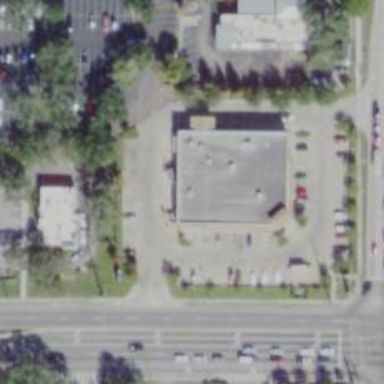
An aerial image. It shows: Pharmacy providing healthcare services.